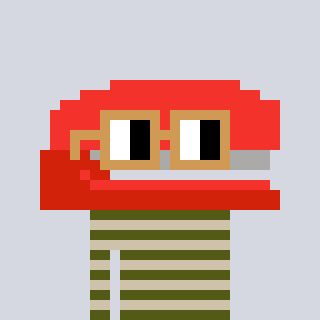
a pixel art character with square brown glasses, a stapler-shaped head and a bege-colored body on a cool background